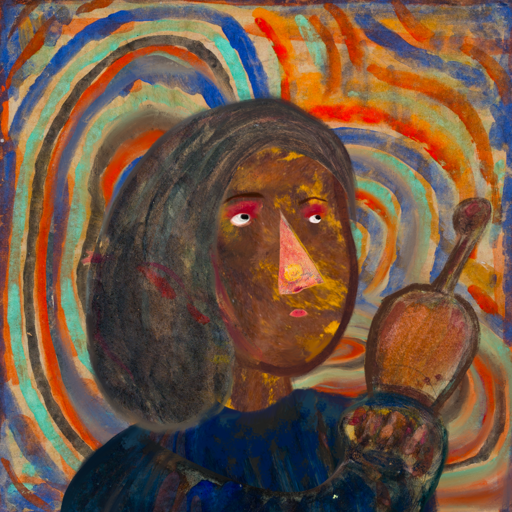
Background: Sisters, Head And Neck Side: Comrade, Face Side: Irani, Bust: Pipe, Hair Side: Gypsy_Mother, Head Accessory: Blank, Second Necklace: Blank, Necklace: Blank, Baby: Blank